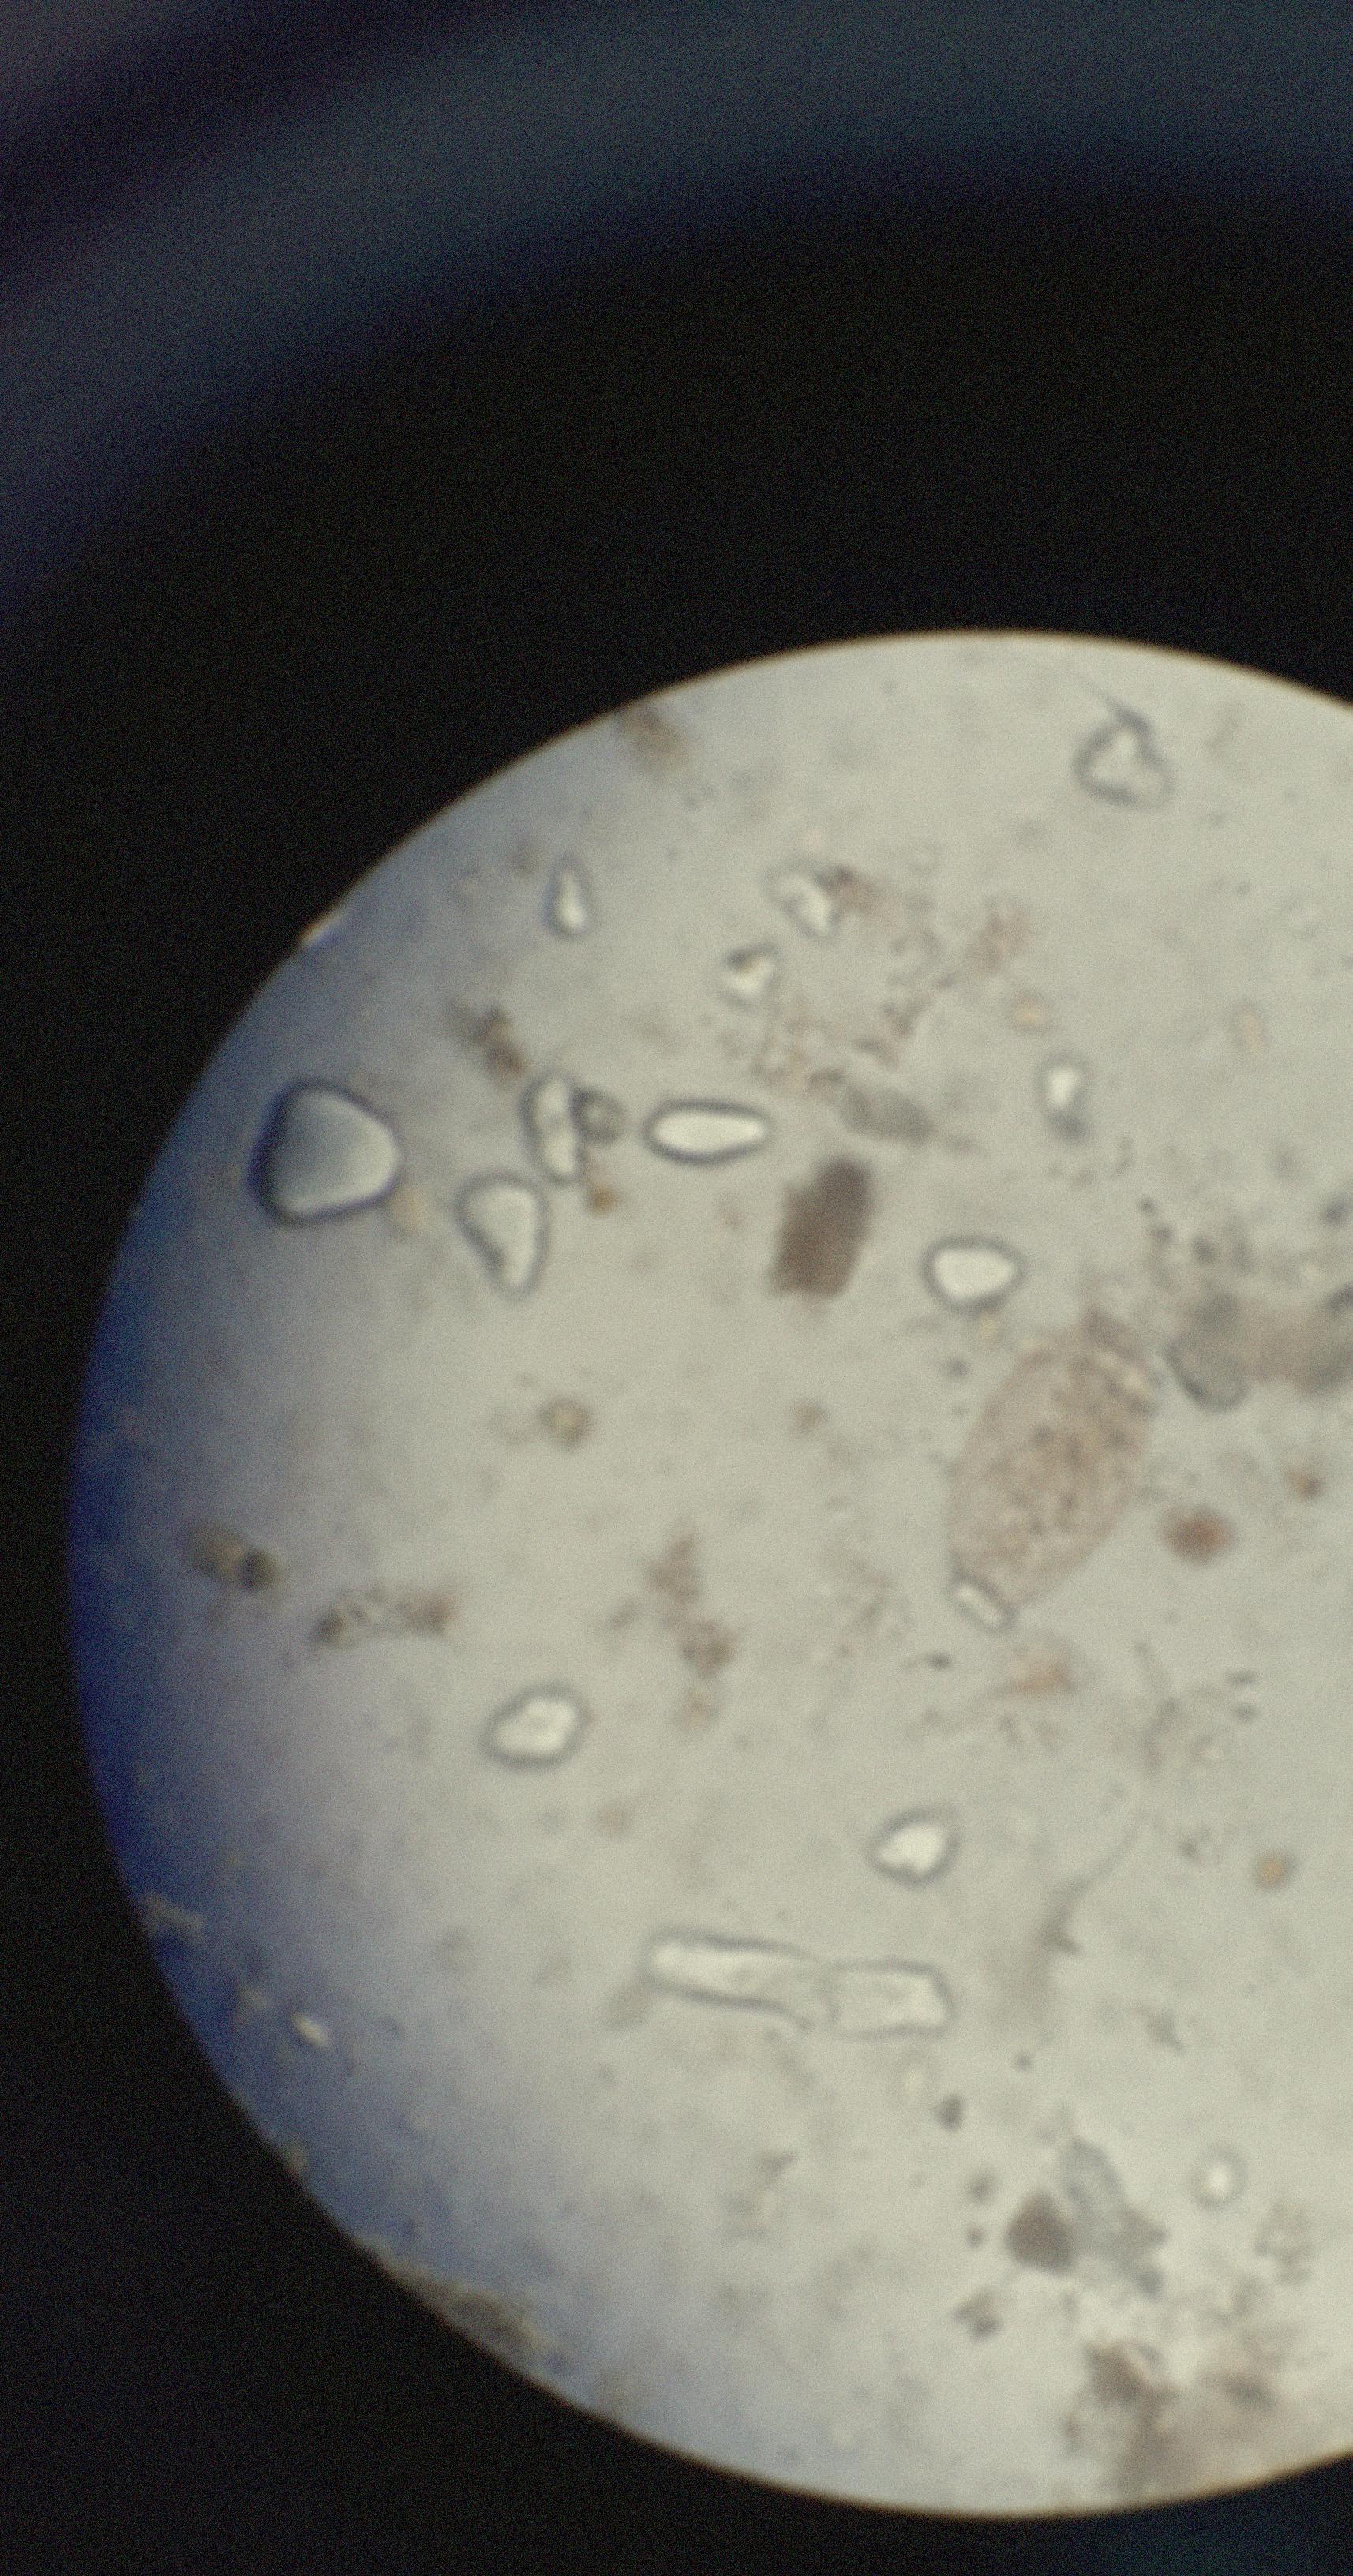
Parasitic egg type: Fasciolopsis buski